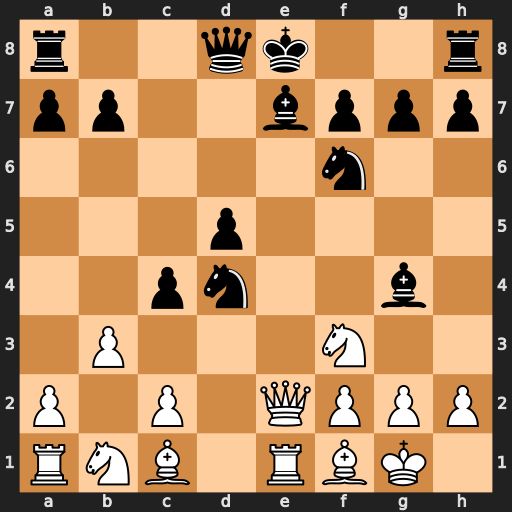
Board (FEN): r2qk2r/pp2bppp/5n2/3p4/2pn2b1/1P3N2/P1P1QPPP/RNB1RBK1
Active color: w
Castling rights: kq
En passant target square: -
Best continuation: Qxe7+ Qxe7 Rxe7+